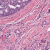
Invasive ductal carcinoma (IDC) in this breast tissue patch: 1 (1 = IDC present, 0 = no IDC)